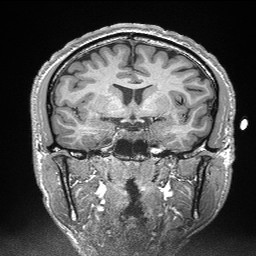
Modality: T1w
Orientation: sagittal
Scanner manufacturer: siemens
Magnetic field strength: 3 T
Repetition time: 2.3 s
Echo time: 0.00298 s